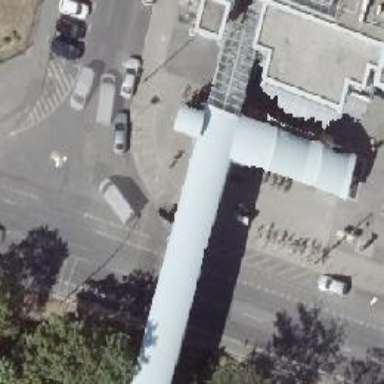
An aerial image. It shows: Footway bridge.